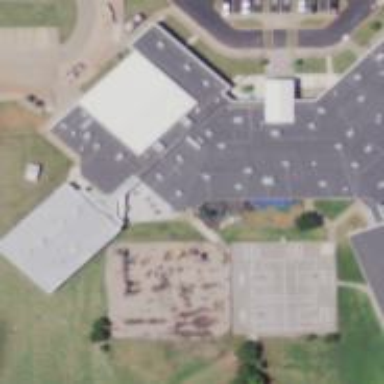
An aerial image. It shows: School building.